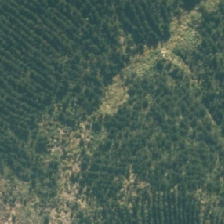
Land cover: low_producing_grassland